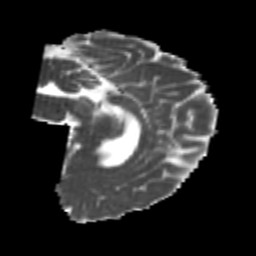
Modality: MD
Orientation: sagittal
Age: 24
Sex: male
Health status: healthy
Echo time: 0.074 s